Field crop: maize
Growth stage: 2
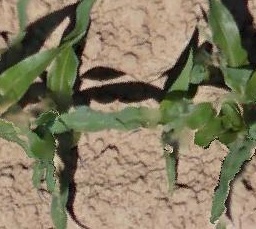
Species: maize